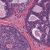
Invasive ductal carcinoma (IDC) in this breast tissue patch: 0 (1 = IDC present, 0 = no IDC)